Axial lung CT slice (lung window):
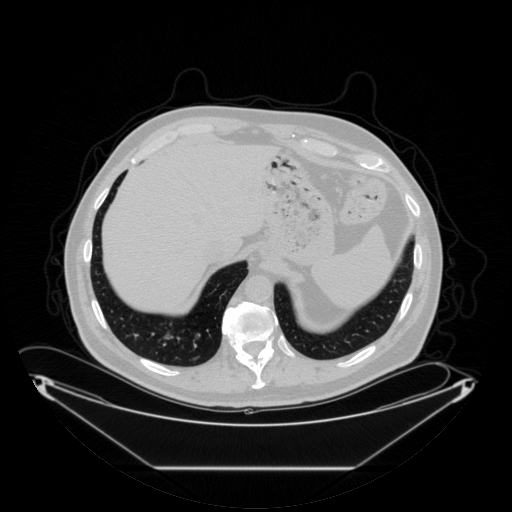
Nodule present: no